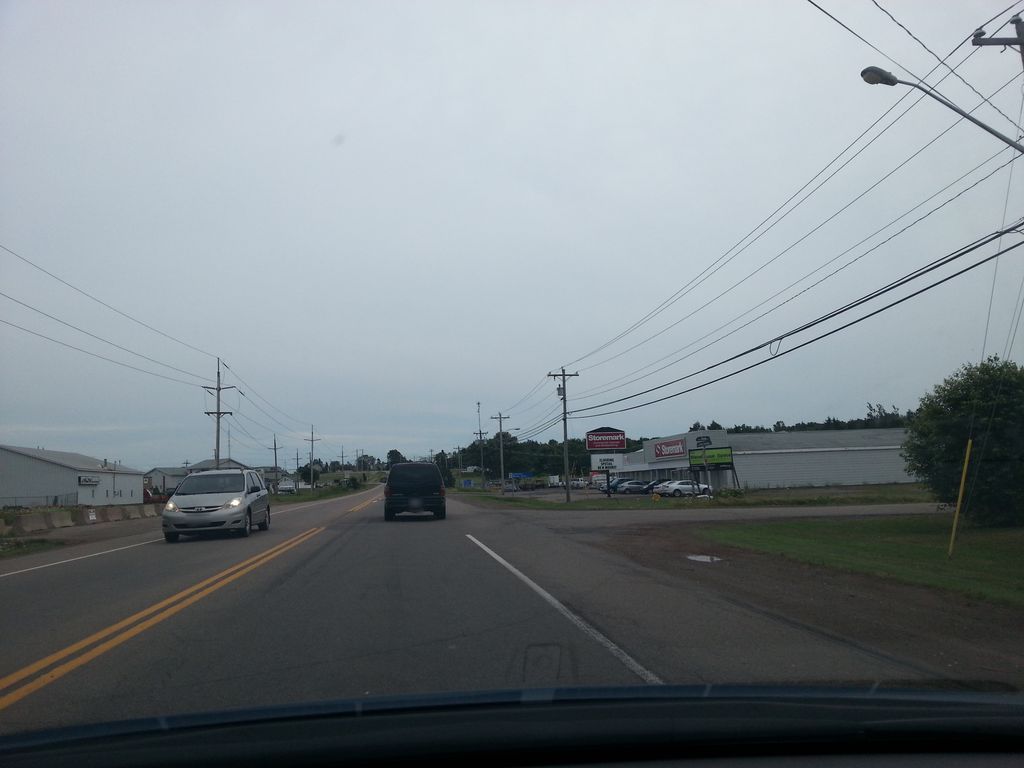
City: charlottetown